Aerial crown-view tile of a tropical tree (Barro Colorado Island, Panama), acquired 20240611:
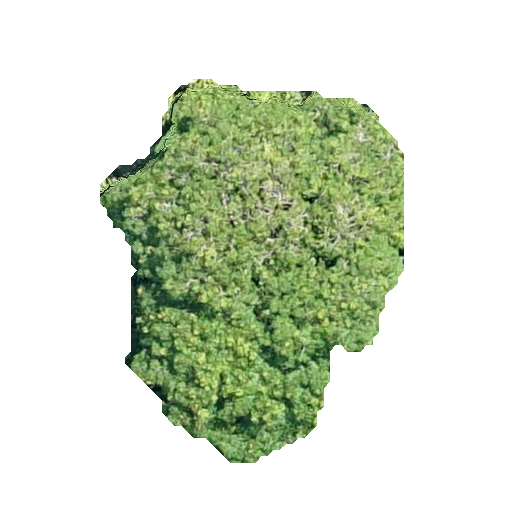
Species: Tabebuia rosea
GBIF accepted scientific name: Tabebuia rosea
Crown area: 128.85 m²